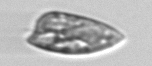
Label: Prorocentrum_dentatum